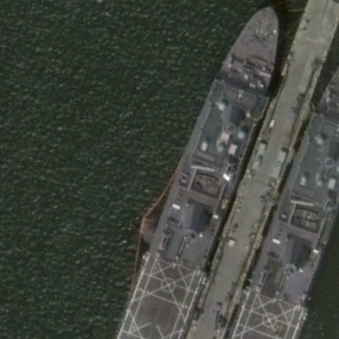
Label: combat